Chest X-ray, PA view. Patient: 57 years old, sex M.
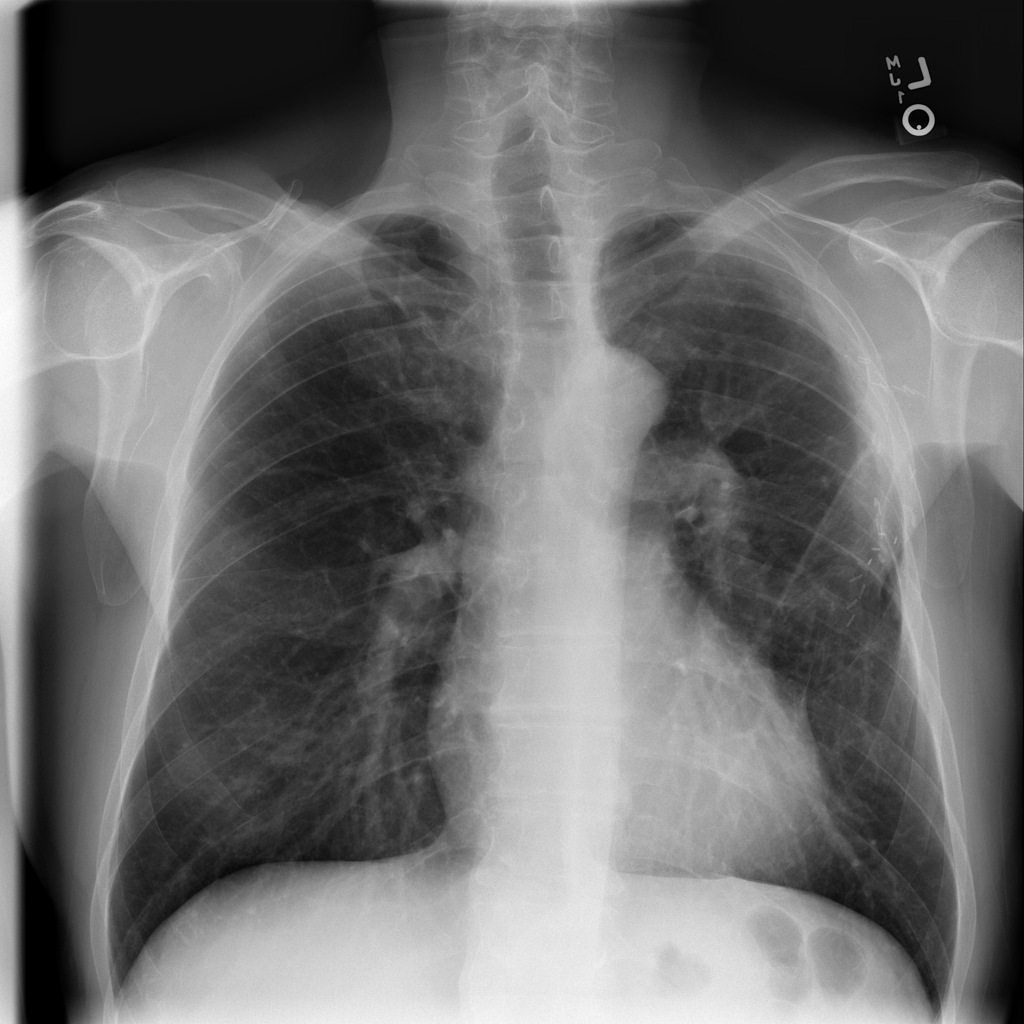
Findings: Pleural_Thickening